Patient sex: F
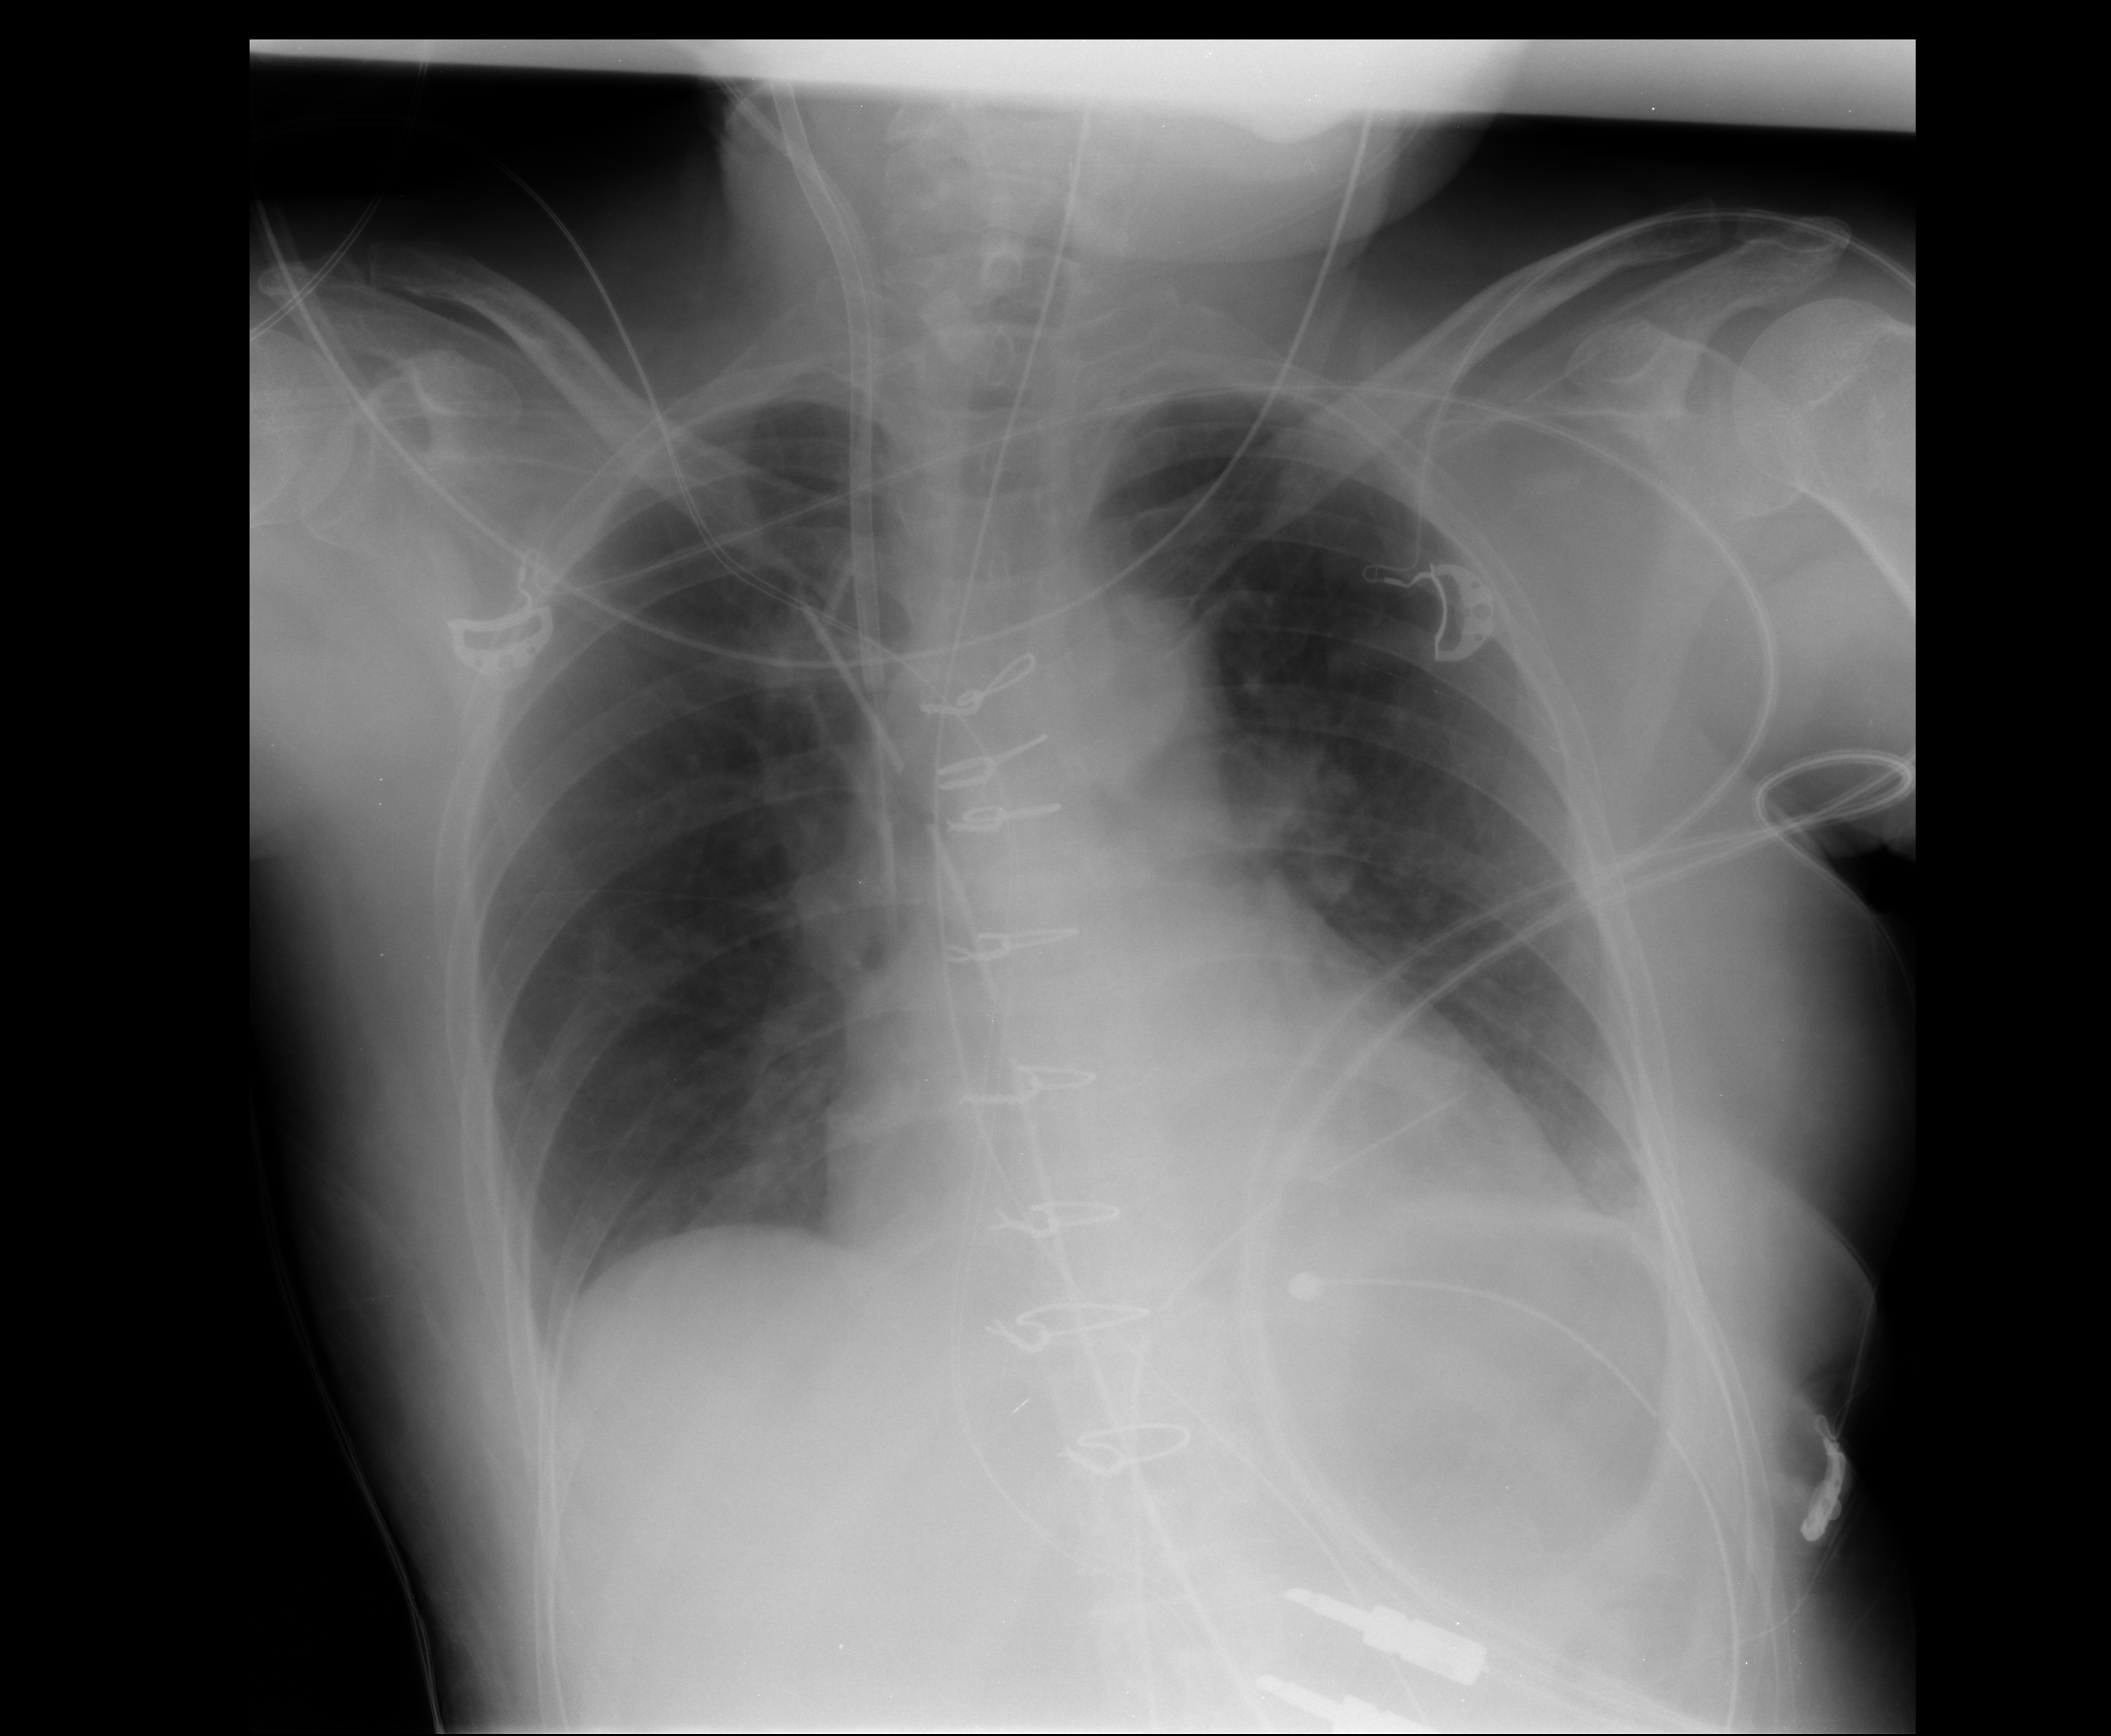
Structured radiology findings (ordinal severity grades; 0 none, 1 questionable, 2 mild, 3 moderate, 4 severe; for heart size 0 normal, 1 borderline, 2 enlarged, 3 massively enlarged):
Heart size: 2
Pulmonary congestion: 2
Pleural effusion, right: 0
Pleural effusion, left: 2
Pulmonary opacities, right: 0
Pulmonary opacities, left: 0
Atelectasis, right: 2
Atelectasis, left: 2